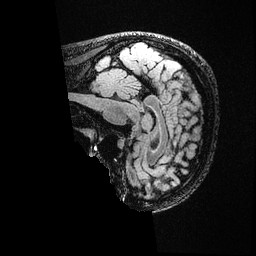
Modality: FLAIR
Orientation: sagittal
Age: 23
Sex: female
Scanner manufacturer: ge
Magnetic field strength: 3 T
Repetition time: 4.802 s
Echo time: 0.1162 s